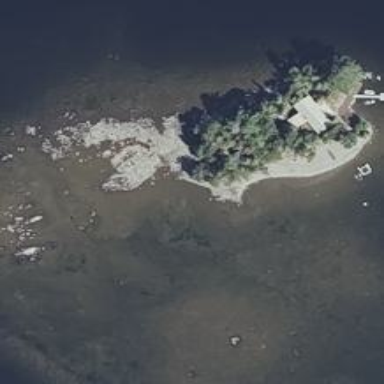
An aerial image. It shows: Islet.